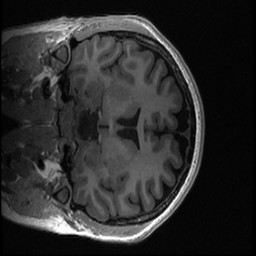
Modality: T1w
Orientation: coronal
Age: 24
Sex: female